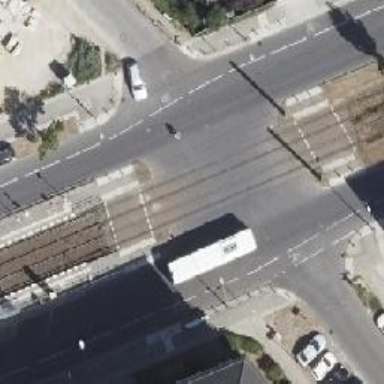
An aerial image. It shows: Tram level crossing on railway.